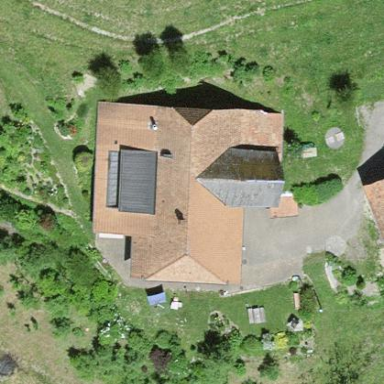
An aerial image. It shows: Farm building.